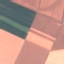
Land use / land cover class: AnnualCrop